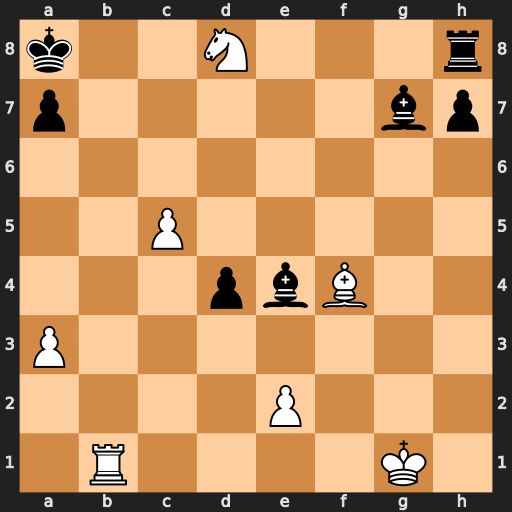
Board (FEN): k2N3r/p5bp/8/2P5/3pbB2/P7/4P3/1R4K1
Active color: w
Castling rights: -
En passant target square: -
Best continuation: Rb8#